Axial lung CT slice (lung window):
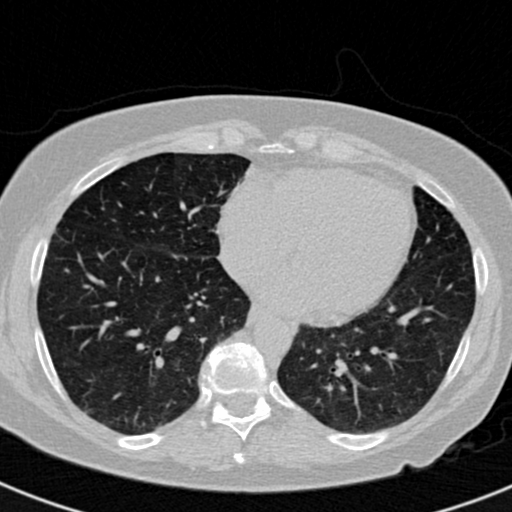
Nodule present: no